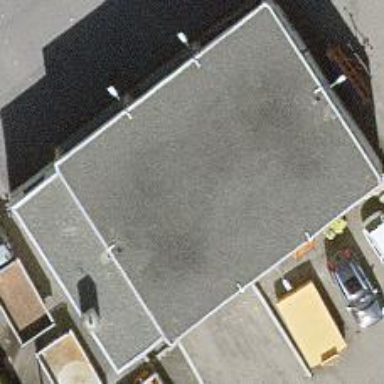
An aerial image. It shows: Flat-roofed building.